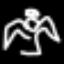
Label: angel